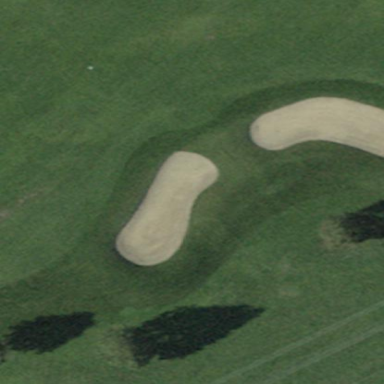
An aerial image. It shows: Golf bunker filled with natural sand.